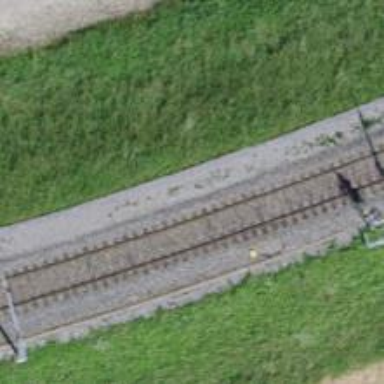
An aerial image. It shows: Single railway track with electrified contact line.